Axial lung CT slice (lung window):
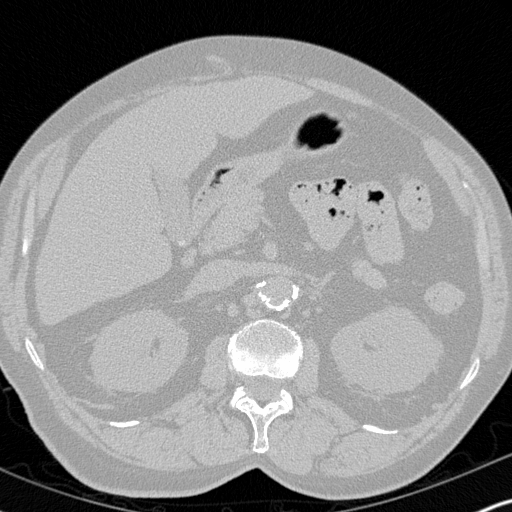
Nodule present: no